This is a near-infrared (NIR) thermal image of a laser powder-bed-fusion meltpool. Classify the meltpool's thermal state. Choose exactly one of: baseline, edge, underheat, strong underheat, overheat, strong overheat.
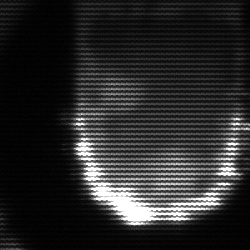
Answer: baseline